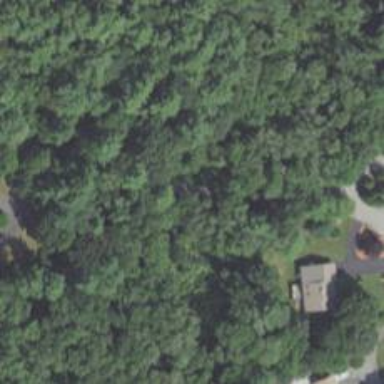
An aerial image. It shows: Driveway.